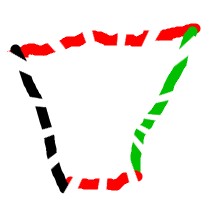
Shape: trapezoid